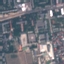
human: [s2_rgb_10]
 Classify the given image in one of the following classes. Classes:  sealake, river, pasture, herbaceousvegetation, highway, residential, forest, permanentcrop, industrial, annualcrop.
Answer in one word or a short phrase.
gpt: Residential